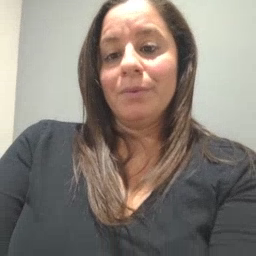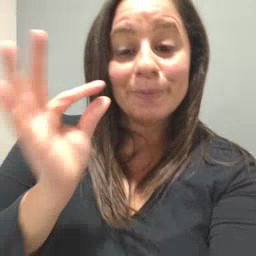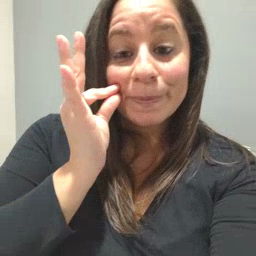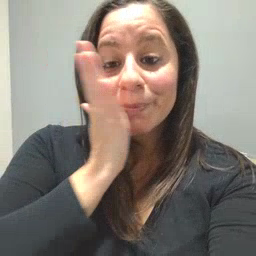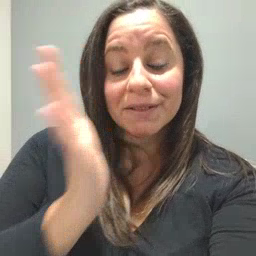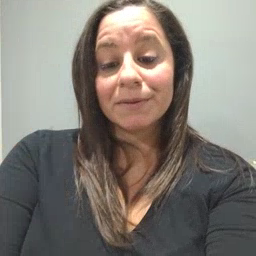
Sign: bee